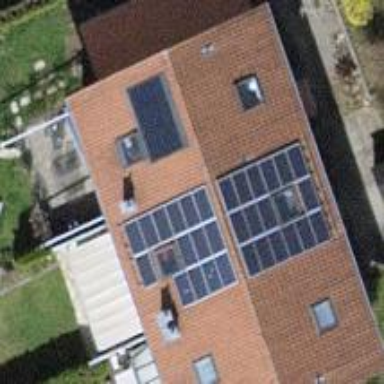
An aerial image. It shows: Solar power generator with photovoltaic panels.